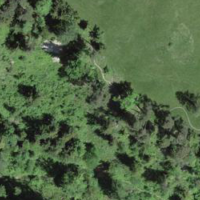
EUNIS habitat code: 45
Species observed at this site:
Galium boreale
Primula veris
Melanargia galathea
Anthericum ramosum
Polyommatus icarus
Argynnis paphia
Melittis melissophyllum
Atropa belladonna